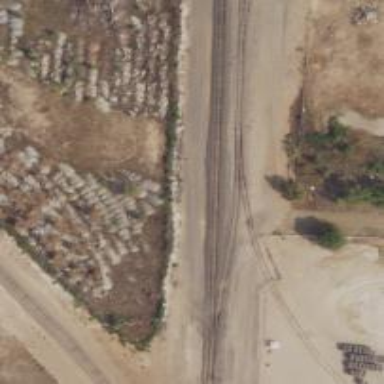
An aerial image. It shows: Level crossing along the railway.